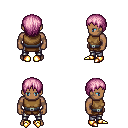
a pixel art fantasy rpg character, male body template, human, dark skin, leather chest armor, metal pants, pink plain hairstyle, gold boots, four views (front, back, left, right), 2x2 character sprite sheet, small pixel art, hard edges, no anti-aliasing